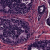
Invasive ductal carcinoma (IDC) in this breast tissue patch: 0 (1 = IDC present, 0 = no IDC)